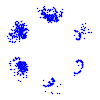
Particle: kaon